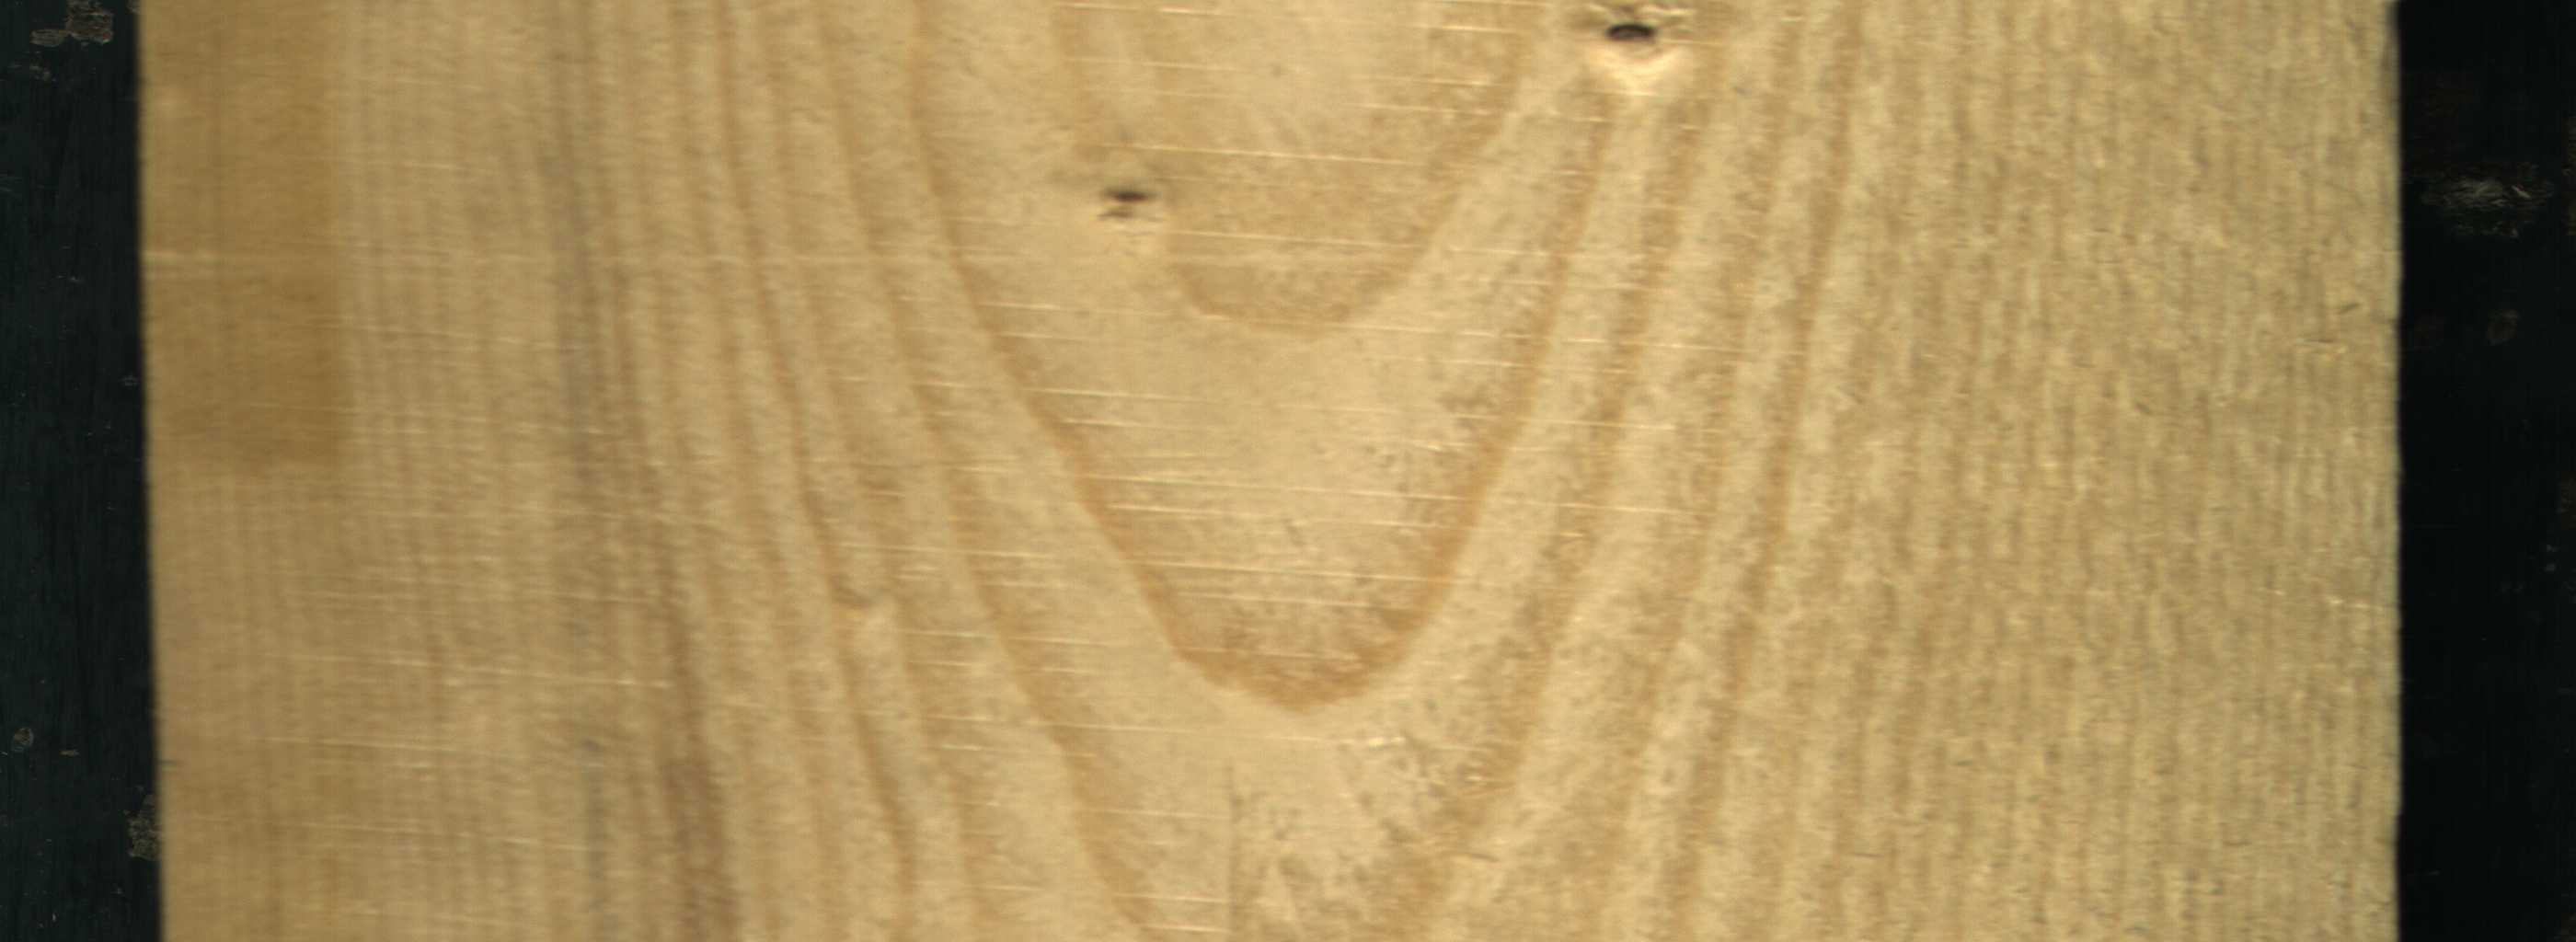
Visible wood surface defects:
resin
Dead_Knot
Live_Knot